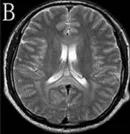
The brain MRI images of the proband. Slightly hyperintensity in T2-weighted imaging. In the bilateral deep white matter and the splenium of the corpus callosum.
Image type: radiology (mri)